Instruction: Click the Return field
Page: home
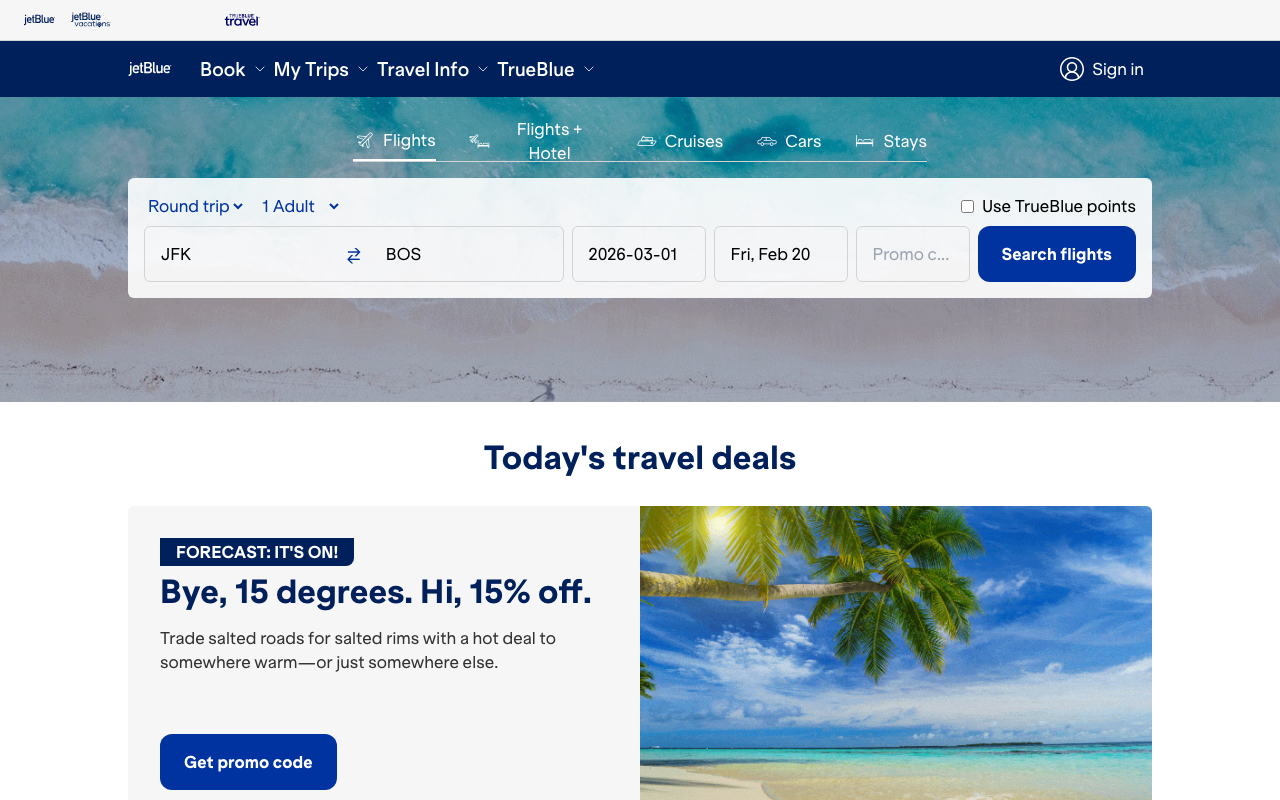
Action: click